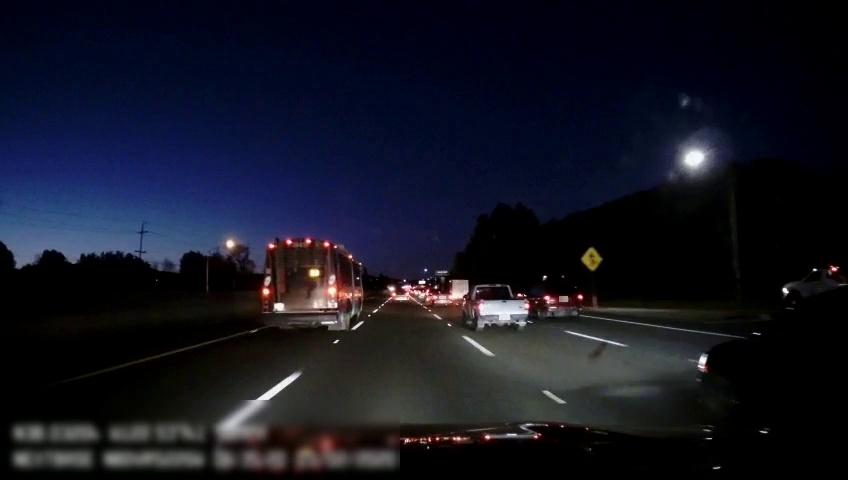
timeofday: Night
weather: Other
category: Drivable Space
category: Vehicles | Bus
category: Vehicles | Car
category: Vehicles | Car
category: Vehicles | Truck
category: Vehicles | Car
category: Vehicles | Car
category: Vehicles | Truck
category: Vehicles | Car
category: Lanes | Alternate Lane
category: Lanes | Current Lane
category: Lanes | Current Lane
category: Lanes | Alternate Lane
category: Lanes | Alternate Lane
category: Traffic | Signs
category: Traffic | Signs